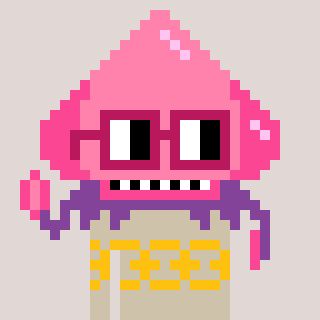
a pixel art character with square dark red glasses, a squid-shaped head and a bege-colored body on a warm background